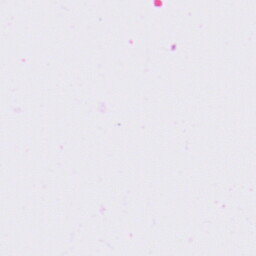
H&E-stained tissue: Lung